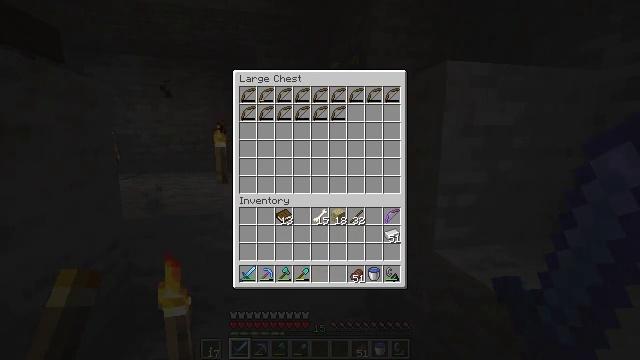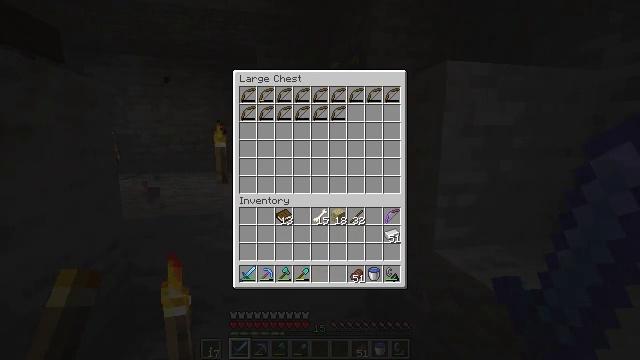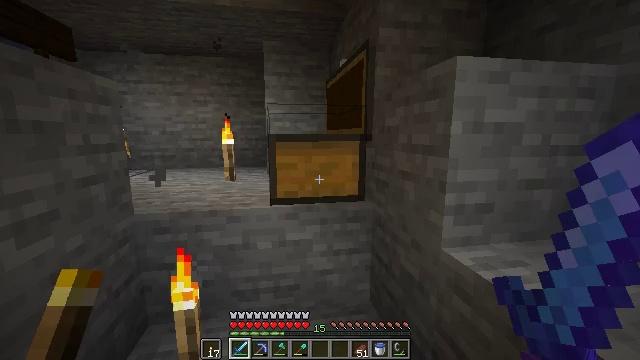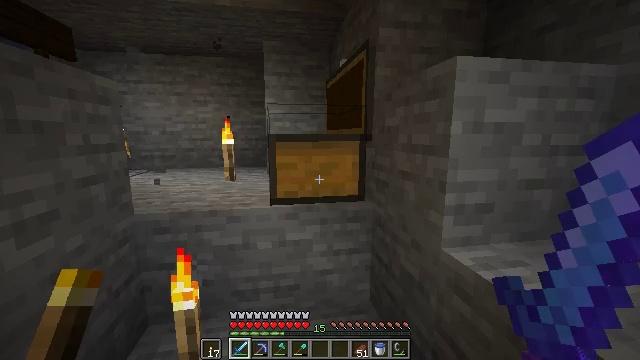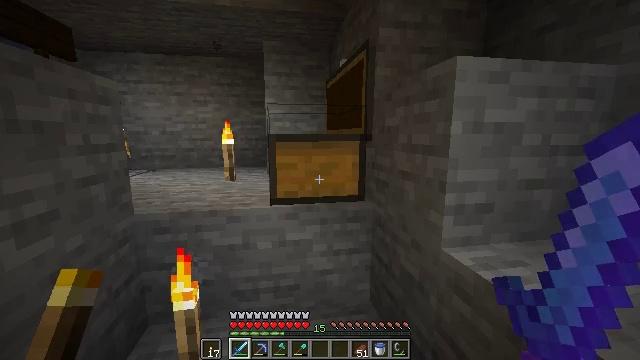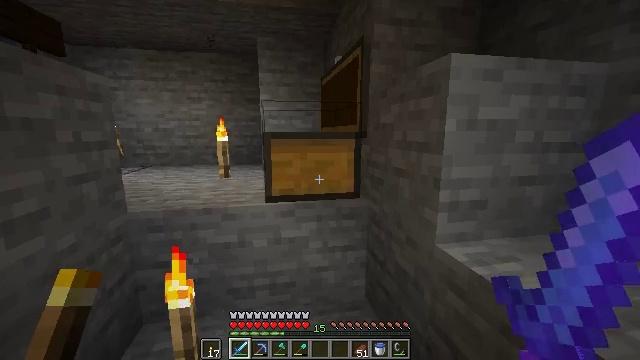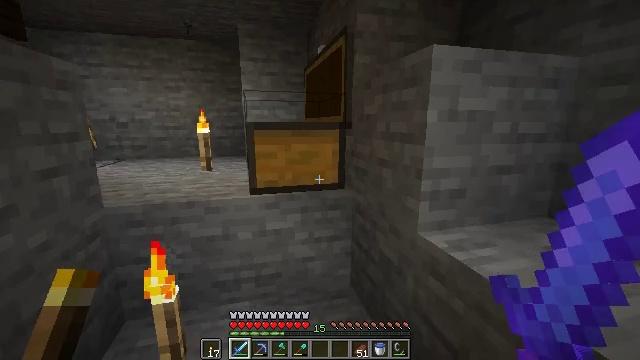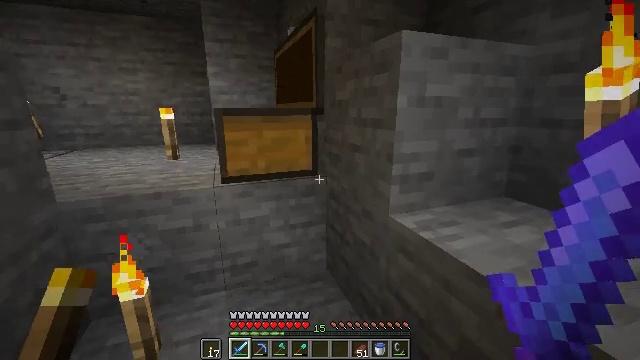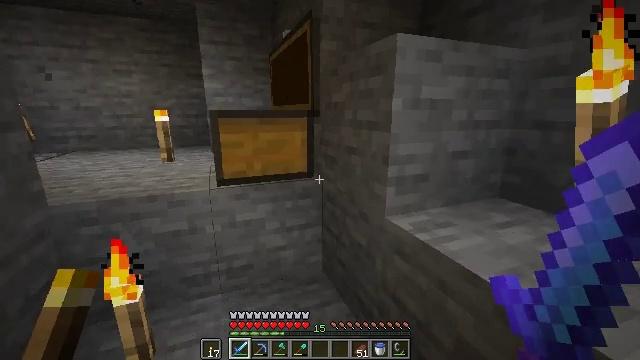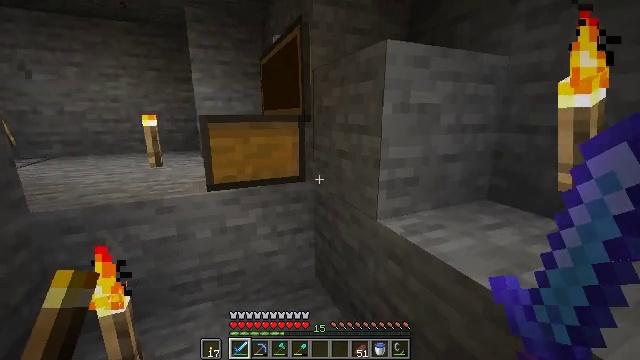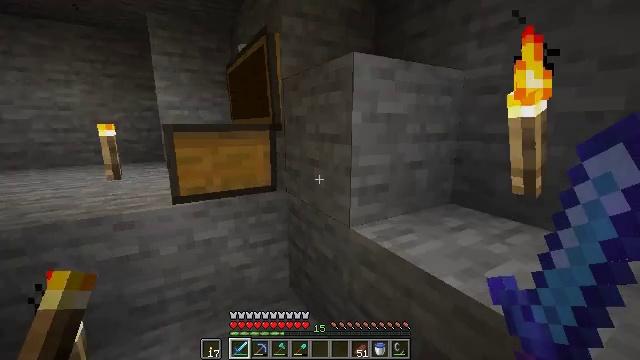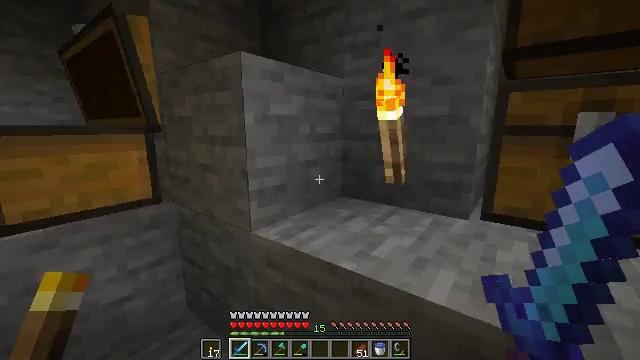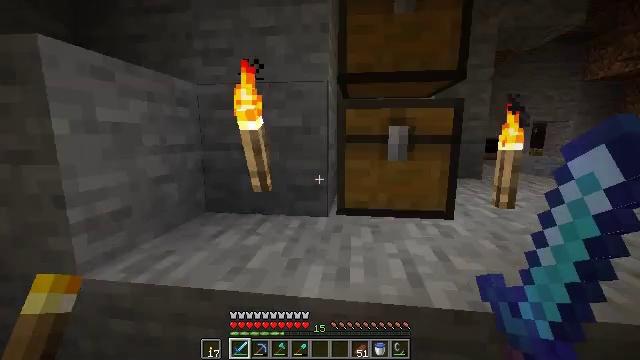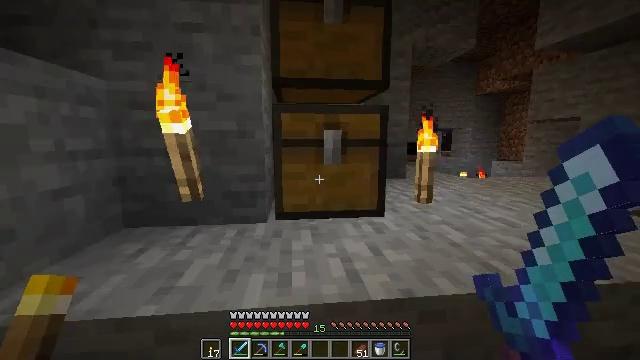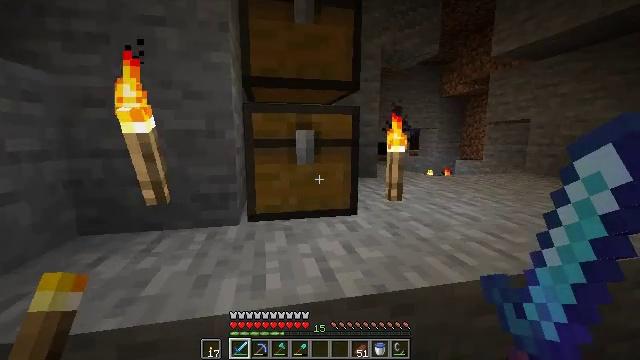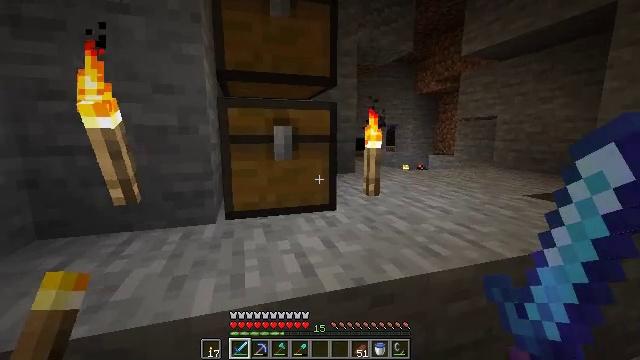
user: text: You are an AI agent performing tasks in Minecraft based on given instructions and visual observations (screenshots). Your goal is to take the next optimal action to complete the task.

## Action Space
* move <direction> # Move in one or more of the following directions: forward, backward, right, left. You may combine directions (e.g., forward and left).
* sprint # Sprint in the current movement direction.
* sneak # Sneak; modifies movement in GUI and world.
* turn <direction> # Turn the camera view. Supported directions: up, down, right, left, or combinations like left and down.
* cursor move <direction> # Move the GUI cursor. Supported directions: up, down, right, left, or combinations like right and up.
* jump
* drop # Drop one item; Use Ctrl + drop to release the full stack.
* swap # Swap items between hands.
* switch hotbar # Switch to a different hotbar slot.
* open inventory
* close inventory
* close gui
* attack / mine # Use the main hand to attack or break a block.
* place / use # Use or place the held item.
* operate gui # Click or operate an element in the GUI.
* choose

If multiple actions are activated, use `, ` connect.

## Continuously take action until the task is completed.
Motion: motion action
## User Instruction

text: Combine birch planks in the crafting table for a birch trapdoor.
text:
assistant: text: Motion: turn left
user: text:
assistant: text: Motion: turn left
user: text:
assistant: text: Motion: no_op
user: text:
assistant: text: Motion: no_op
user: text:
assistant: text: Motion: turn right
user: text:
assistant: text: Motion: turn right and down
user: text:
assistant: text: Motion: turn right and down
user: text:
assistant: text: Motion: no_op
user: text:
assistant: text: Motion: turn right
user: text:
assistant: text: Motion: turn right and up
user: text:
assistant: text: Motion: turn right
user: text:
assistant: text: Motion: turn right and up
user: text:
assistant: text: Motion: turn right
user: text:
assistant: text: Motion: turn right
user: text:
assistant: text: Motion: turn right
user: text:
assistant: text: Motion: turn right
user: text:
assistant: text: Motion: no_op
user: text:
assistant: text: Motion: use / place
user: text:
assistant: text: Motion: use / place
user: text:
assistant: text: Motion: use / place
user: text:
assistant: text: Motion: use / place
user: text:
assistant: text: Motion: no_op
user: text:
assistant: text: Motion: no_op
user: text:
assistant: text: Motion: no_op
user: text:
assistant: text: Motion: no_op
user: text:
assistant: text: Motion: no_op
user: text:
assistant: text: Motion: no_op
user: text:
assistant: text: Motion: no_op
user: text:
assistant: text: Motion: no_op
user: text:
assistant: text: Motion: no_op